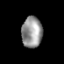
Tissue: prostate
Cell type: T cells
Senescence score: 0.3082
Nuclear area (px): 625
Mean DAPI intensity: 149.211